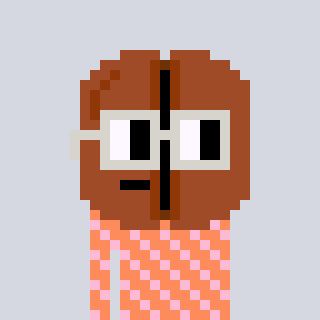
a pixel art character with square light gray glasses, a coffeebean-shaped head and a peachy-colored body on a cool background